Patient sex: F
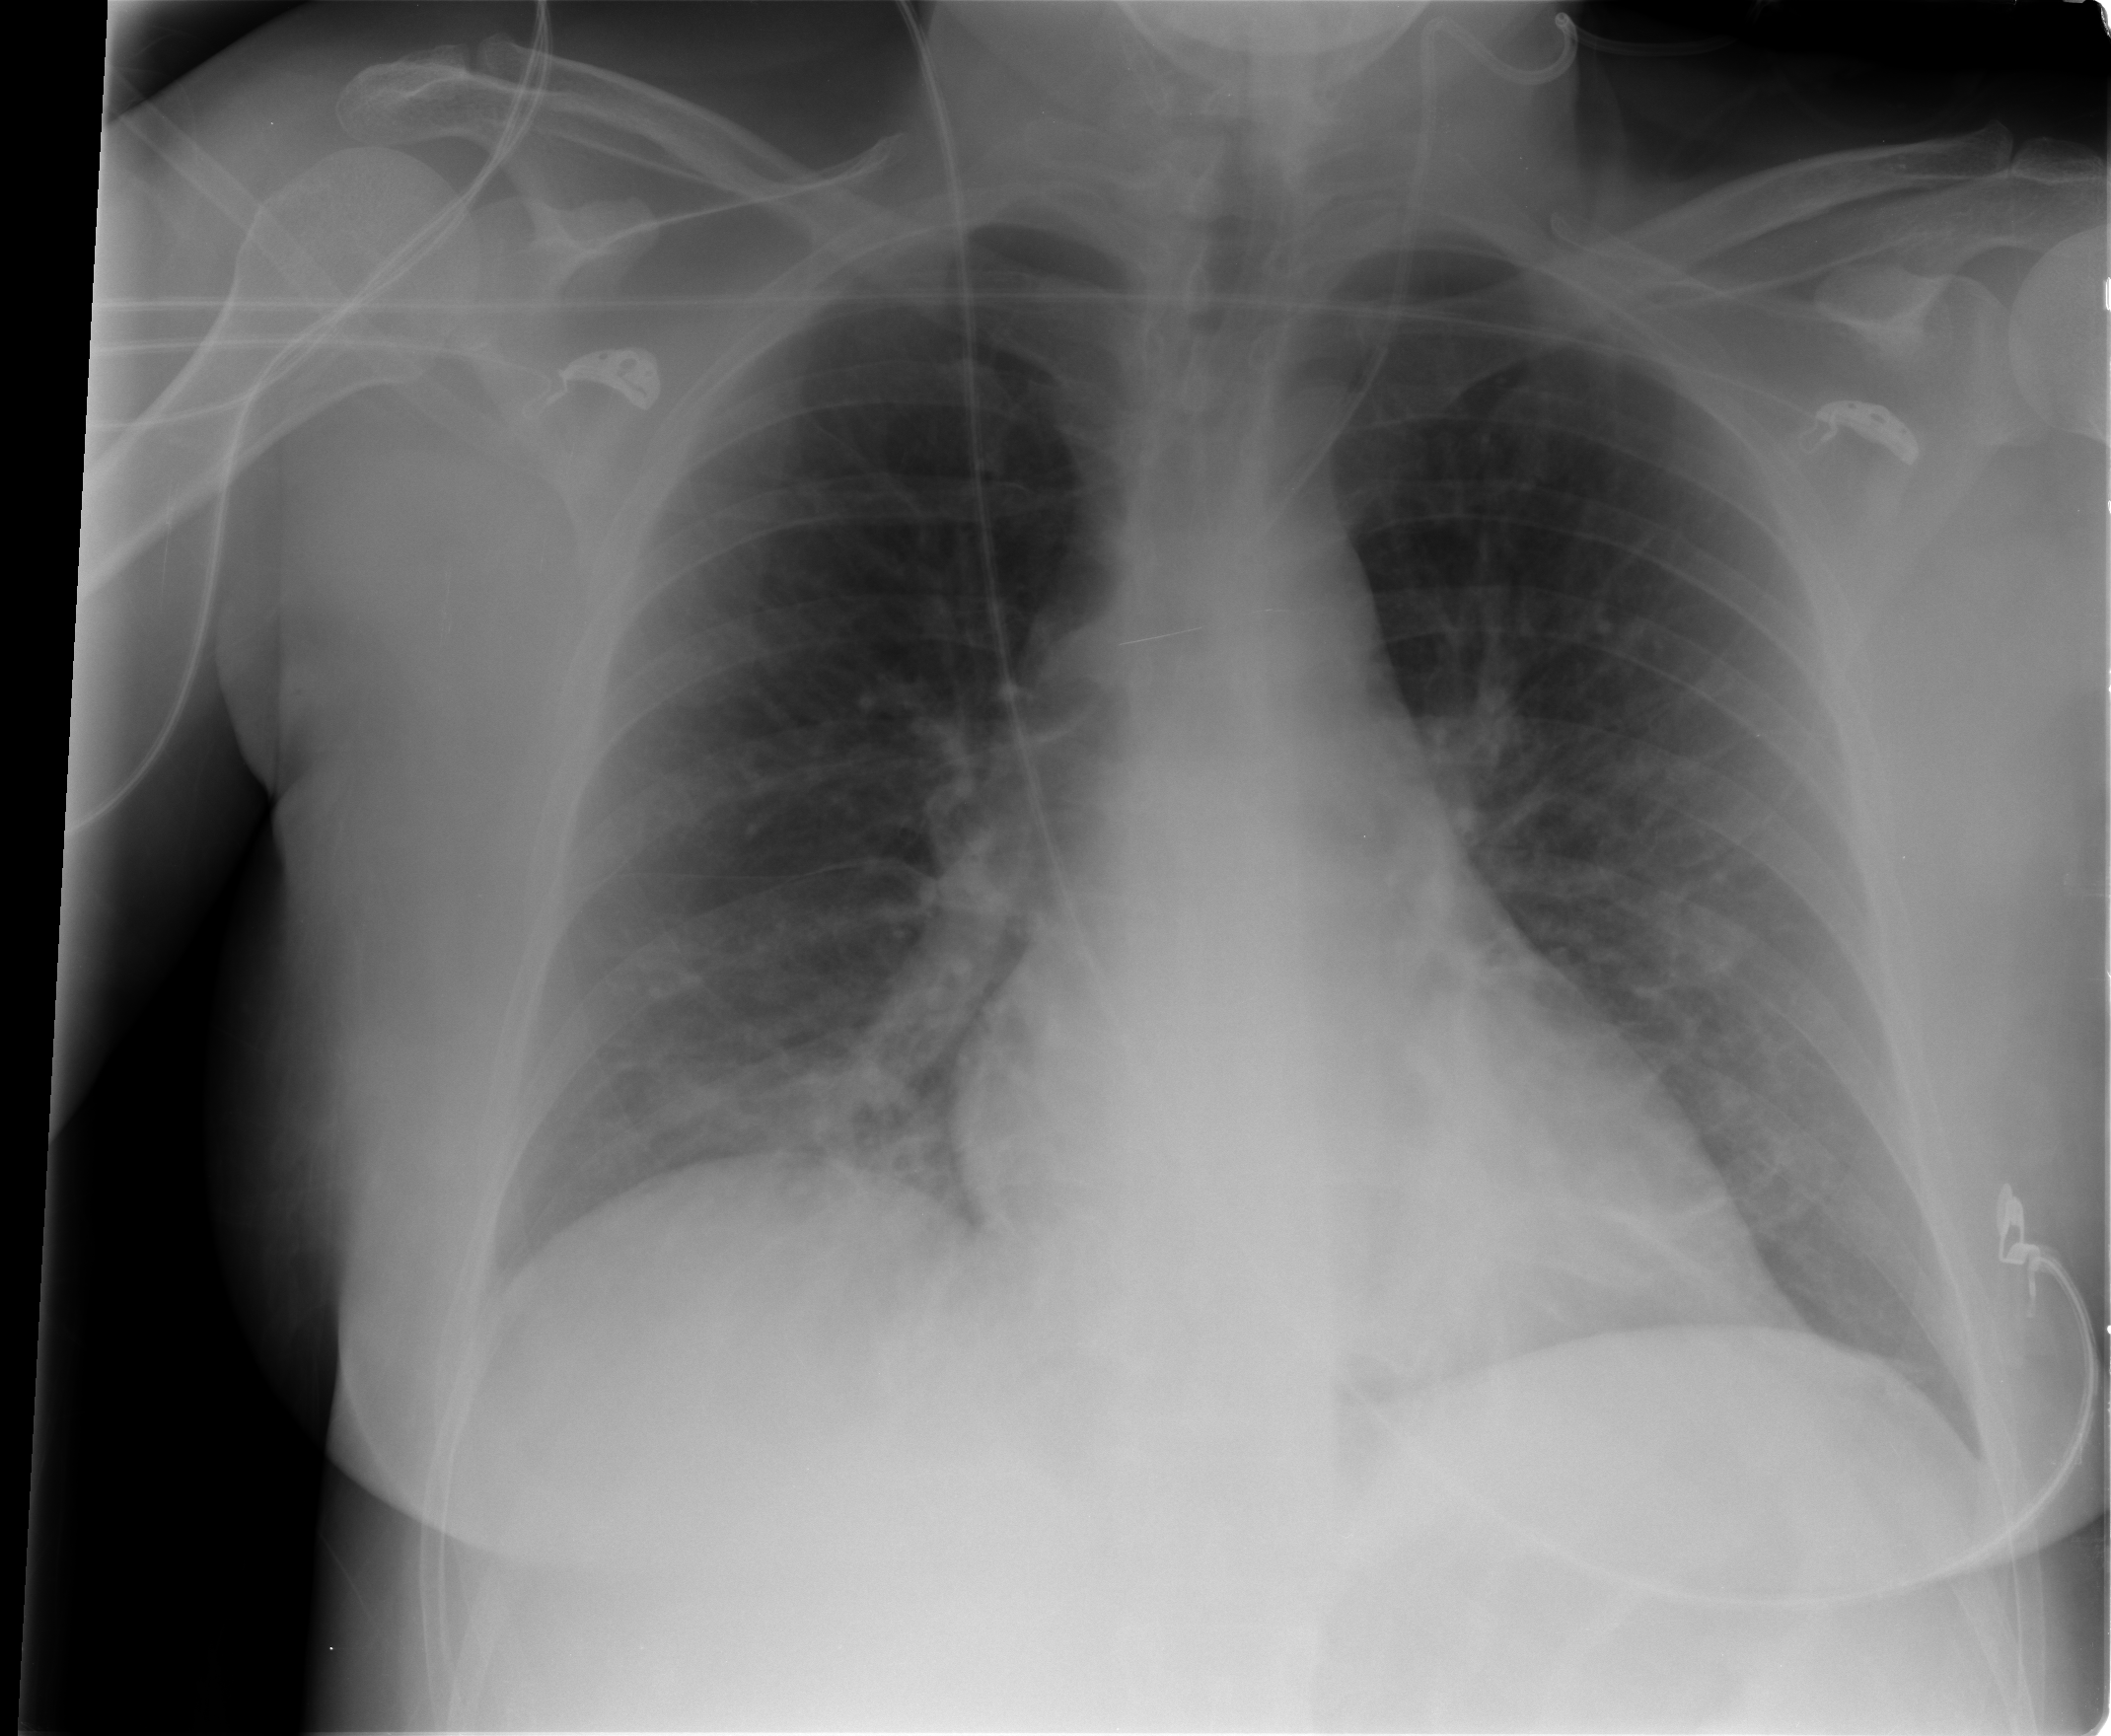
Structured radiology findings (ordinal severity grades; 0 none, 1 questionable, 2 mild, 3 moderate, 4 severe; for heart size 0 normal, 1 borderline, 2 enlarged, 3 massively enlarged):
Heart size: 0
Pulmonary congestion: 2
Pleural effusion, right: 0
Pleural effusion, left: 0
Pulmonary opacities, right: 0
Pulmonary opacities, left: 0
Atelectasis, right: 2
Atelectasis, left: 2